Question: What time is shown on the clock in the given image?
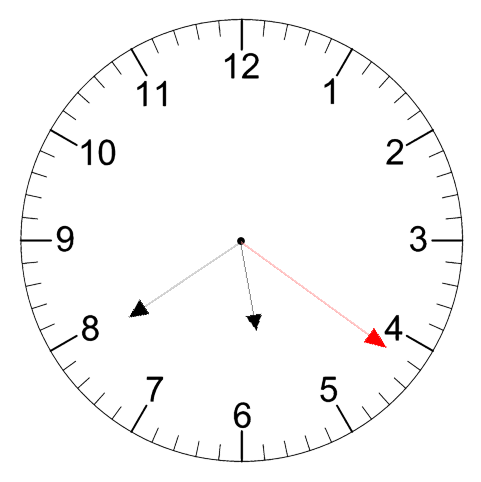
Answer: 05:39:21